Question: I am trying to automate SAP Organizational Level update via PFCG using scripting. I have no problems to get the loop for the row update to work. I tested this alone and it works perfectly!
What I cannot really get to work is the column looping. I could do this the manual way but it would be absurd to do copy and paste the line like this for example over and over again to simulate the column loop:
'''
session.findById("wnd[1]/usr/tblSAPLSUPRNORG_TC/ctxtT_STORG-LOW[1,0]").caretPosition = 4
session.findById("wnd[1]/usr/tblSAPLSUPRNORG_TC/ctxtT_STORG-LOW[1,1]").caretPosition = 4
session.findById("wnd[1]/usr/tblSAPLSUPRNORG_TC/ctxtT_STORG-LOW[1,2]").caretPosition = 4'
'''
Any ideas how the column loop can be achieved?
'''
introw=2
Do while objsheet.Cells(introw,1).value <> ""
session.findById("wnd[0]/tbar[0]/okcd").text = "/nPFCG"
session.findById("wnd[0]").sendVKey 0
session.findById("wnd[0]/usr/ctxtAGR_NAME_NEU").text = objsheet.Cells(introw,1).value
session.findById("wnd[0]/usr/ctxtAGR_NAME_NEU").caretPosition = 11
session.findById("wnd[0]").sendVKey 0
session.findById("wnd[0]/usr/btn%#AUTOTEXT001").press
session.findById("wnd[0]/usr/tabsTABSTRIP1/tabpTAB5").select
session.findById("wnd[0]/usr/tabsTABSTRIP1/tabpTAB5/ssubSUB1:SAPLPRGN_TREE:0350/btnPROFIL1").press
session.findById("wnd[0]/tbar[1]/btn[32]").press
session.findById("wnd[1]/usr/tblSAPLSUPRNORG_TC/ctxtT_STORG-LOW[1,0]").text = objsheet.Cells(introw,2).value
session.findById("wnd[1]/usr/tblSAPLSUPRNORG_TC/ctxtT_STORG-LOW[1,0]").caretPosition = 4
session.findById("wnd[1]/tbar[0]/btn[11]").press
session.findById("wnd[0]/tbar[1]/btn[17]").press
session.findById("wnd[0]/tbar[0]/btn[3]").press
introw = introw + 1
Loop
'''
Screenshot of input file:

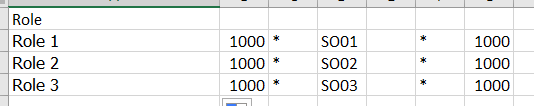
Answer: The example with the 3 columns could be implemented as follows:
'''
for intcol = 0 to 2
session.findById("wnd[1]/usr/tblSAPLSUPRNORG_TC/ctxtT_STORG-LOW[1," & cstr(intcol) & "]").caretPosition = 4
next intcol
'''
Regards, ScriptMan